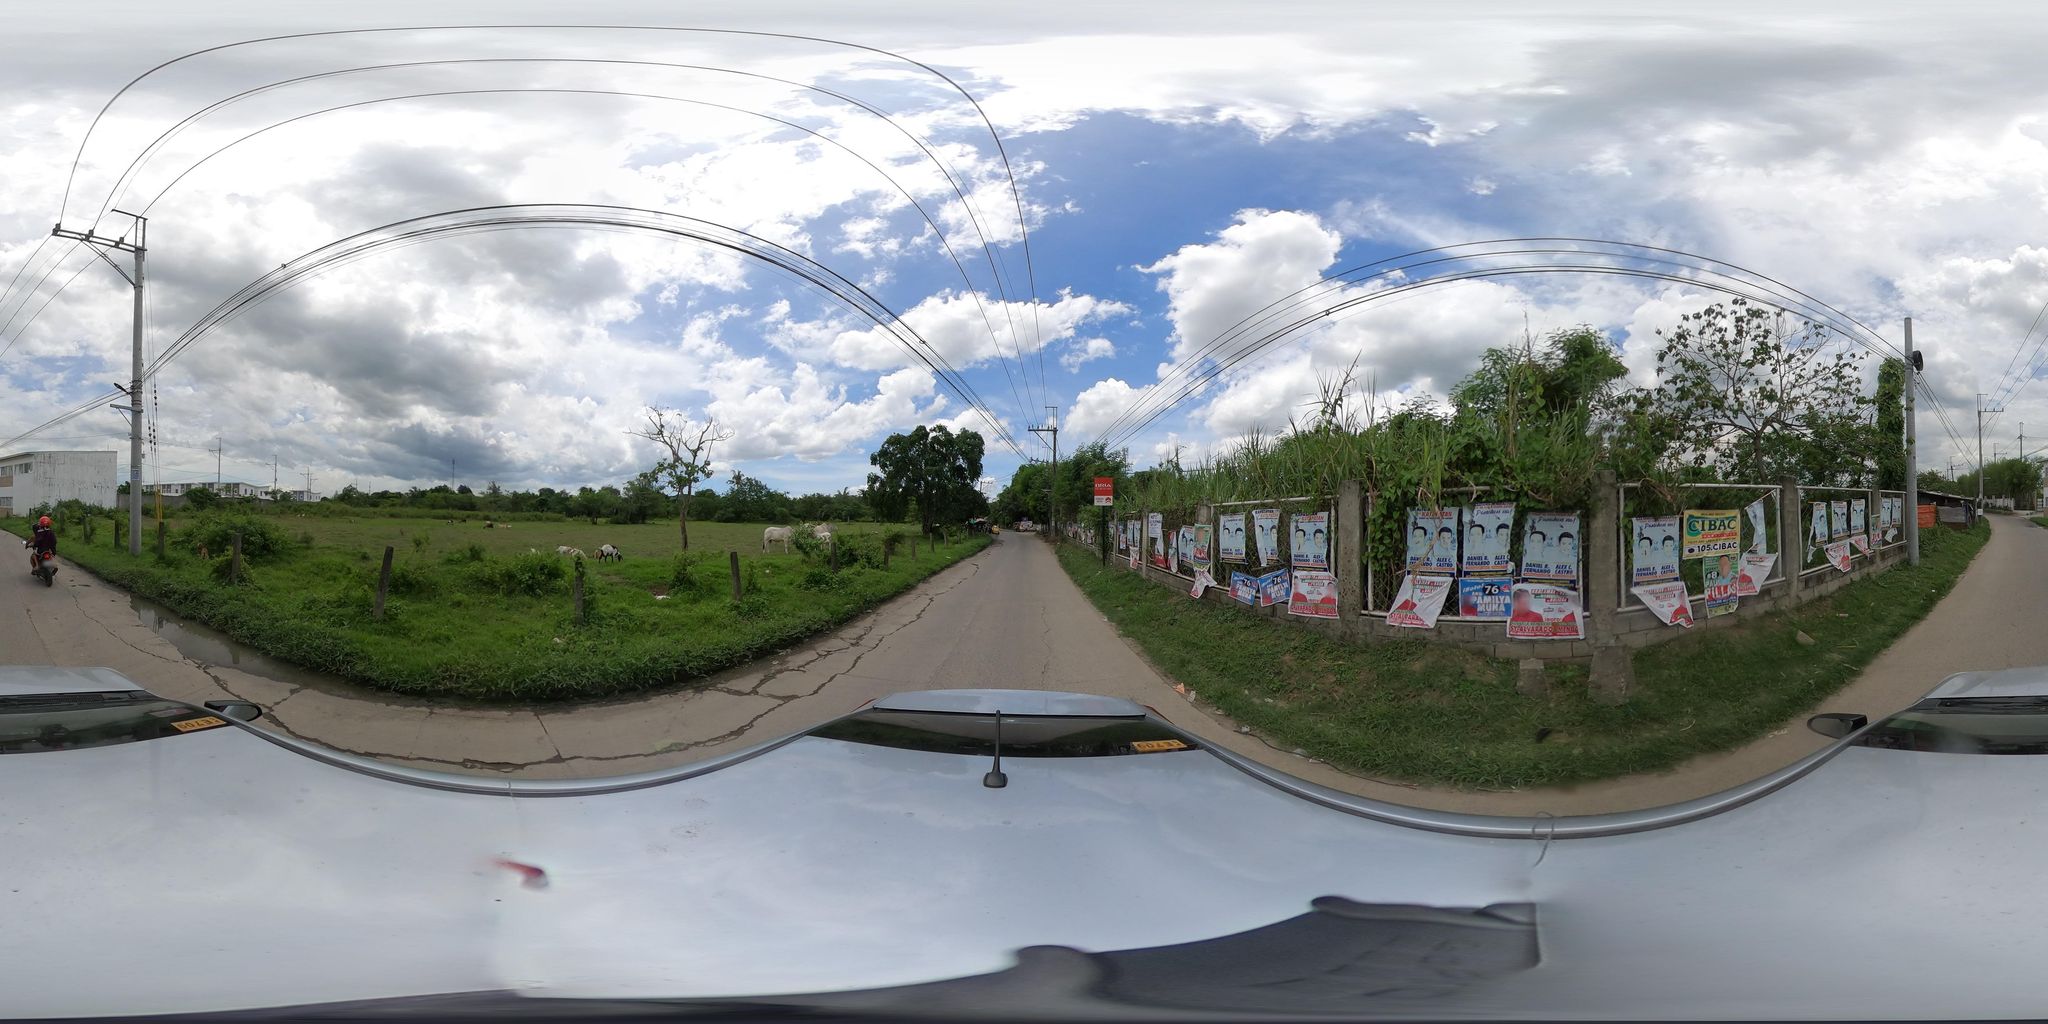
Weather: cloudy
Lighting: day
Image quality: slightly poor
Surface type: cycling surface
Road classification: tertiary
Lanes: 2.0
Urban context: urban centre
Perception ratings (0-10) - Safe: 1.35, Lively: 6.74, Beautiful: 4.33, Boring: 4.1, Depressing: 5.05, Wealthy: 3.02